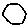
Label: hexagon